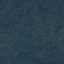
Label: Forest